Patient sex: F
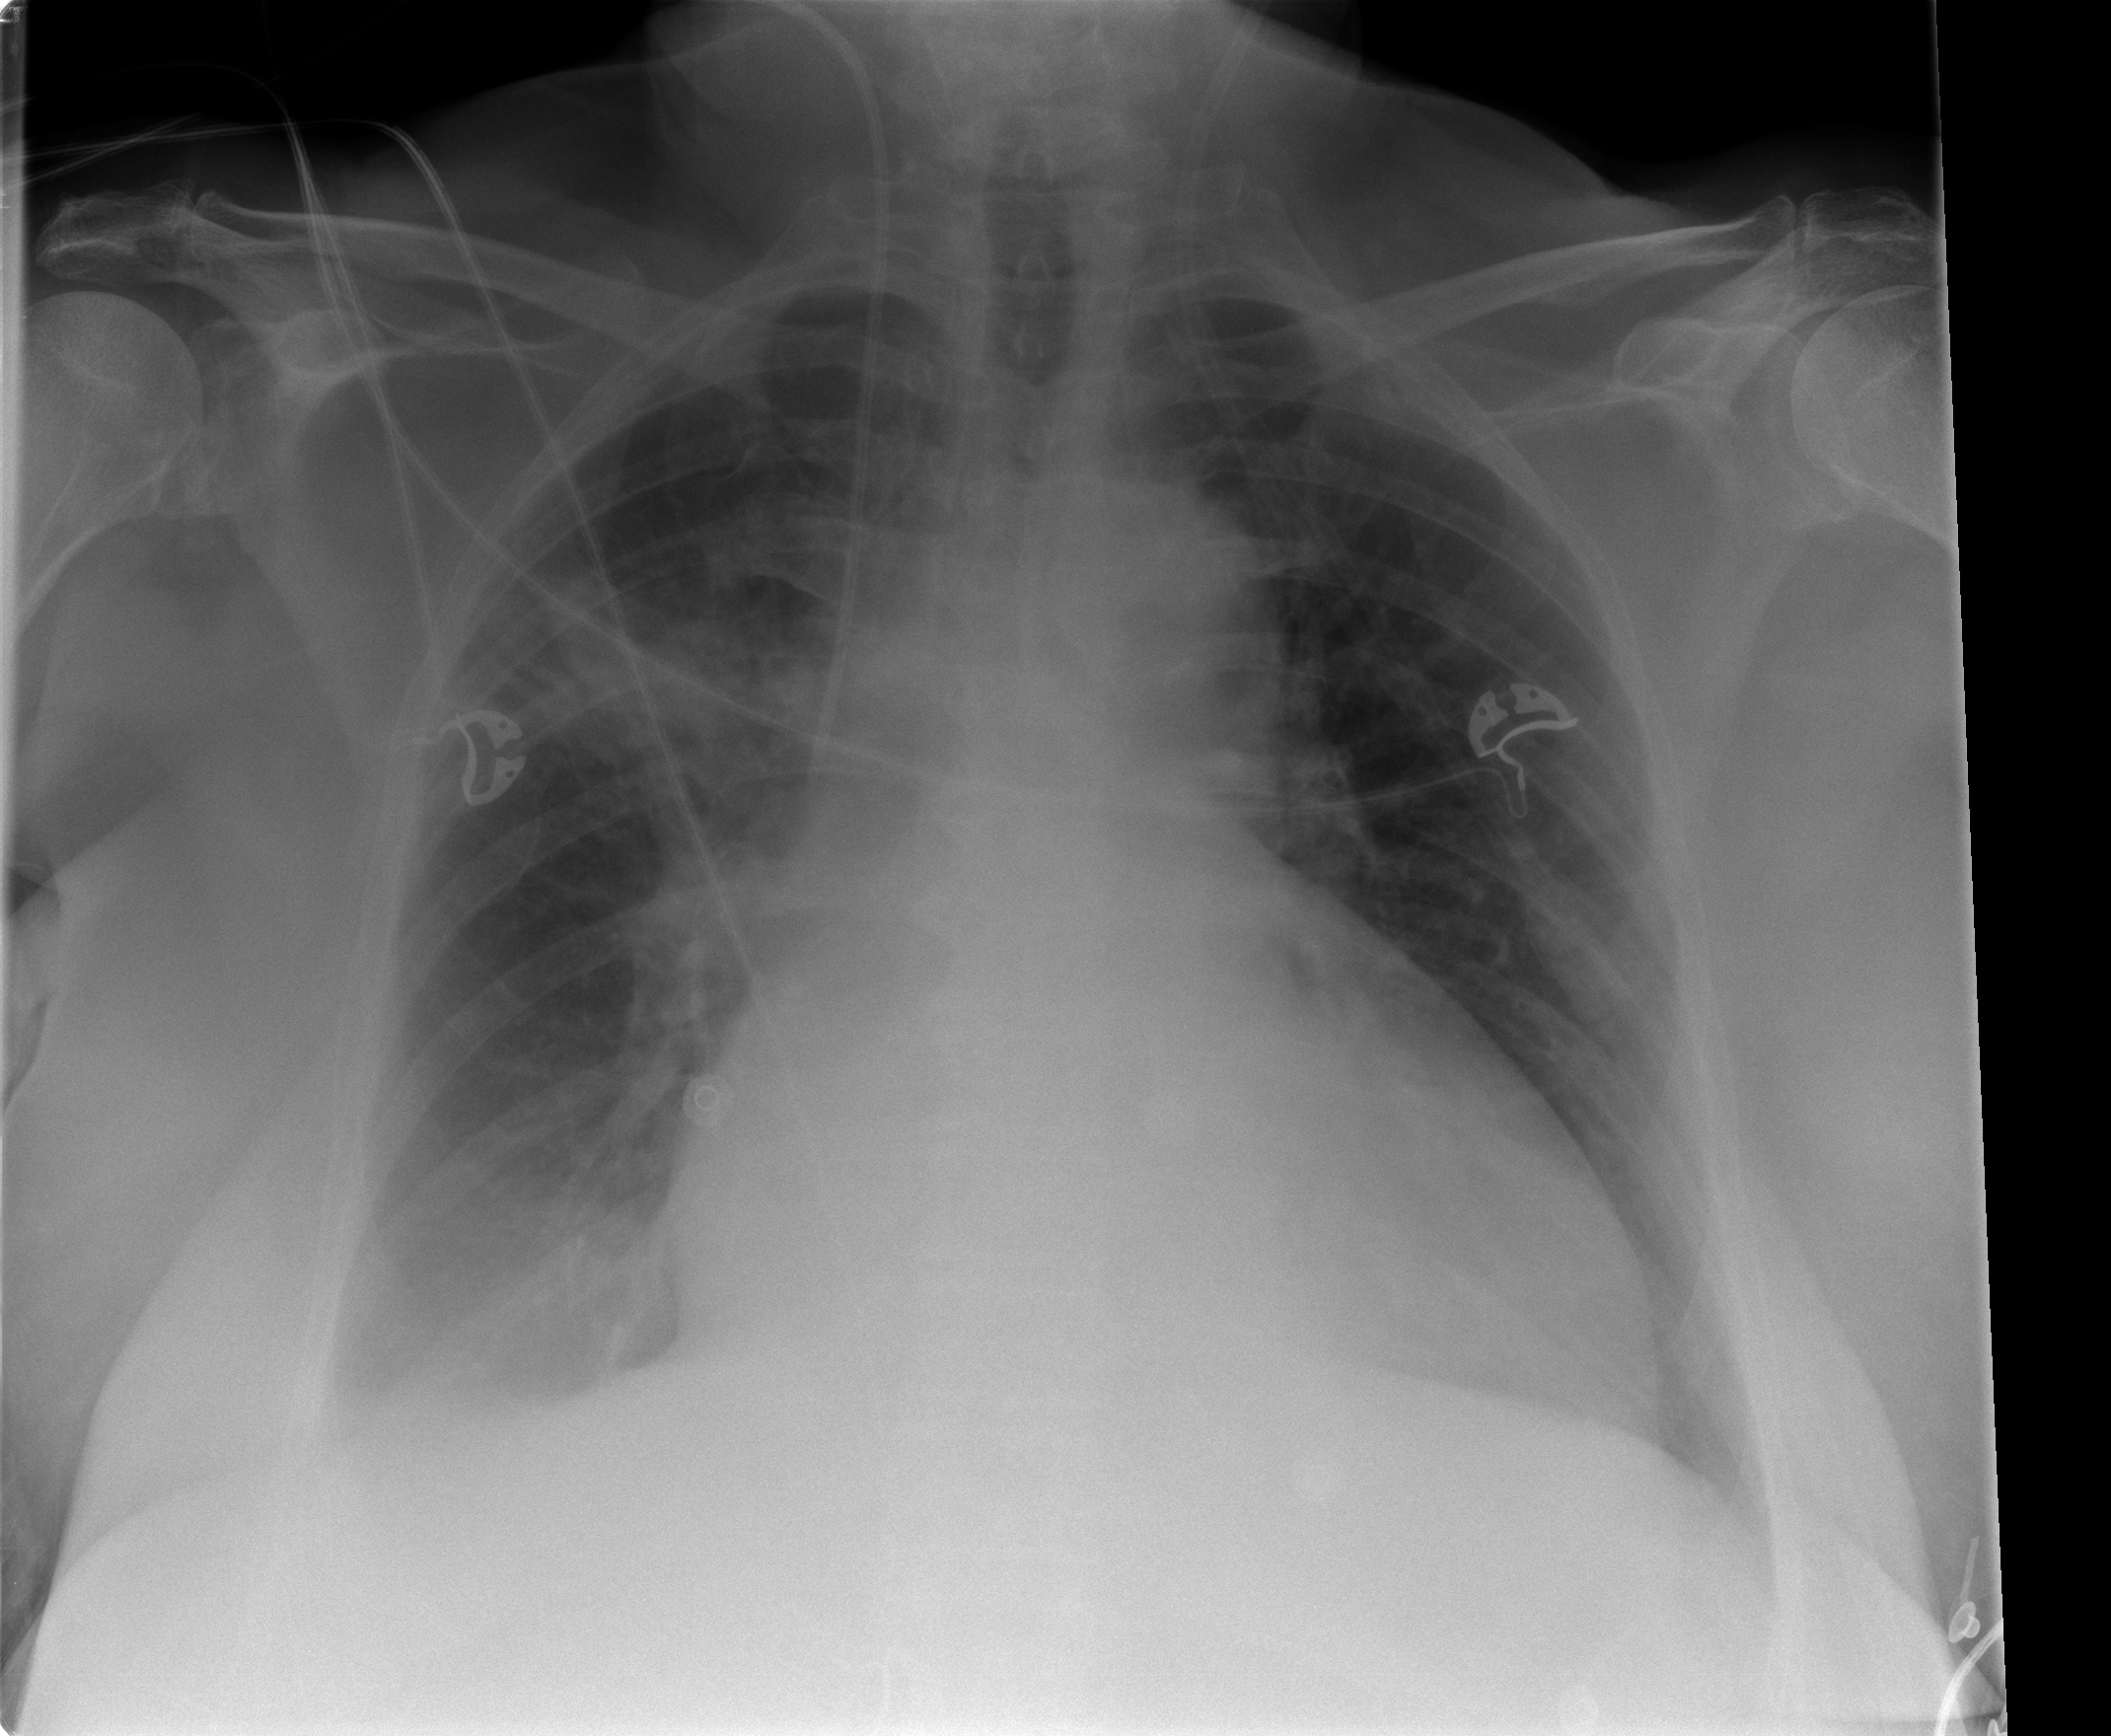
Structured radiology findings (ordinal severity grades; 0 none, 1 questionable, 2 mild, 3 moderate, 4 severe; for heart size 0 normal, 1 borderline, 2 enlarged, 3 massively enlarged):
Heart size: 2
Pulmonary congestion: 1
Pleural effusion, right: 2
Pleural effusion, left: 1
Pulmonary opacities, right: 2
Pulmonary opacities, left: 0
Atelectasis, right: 2
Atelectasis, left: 0